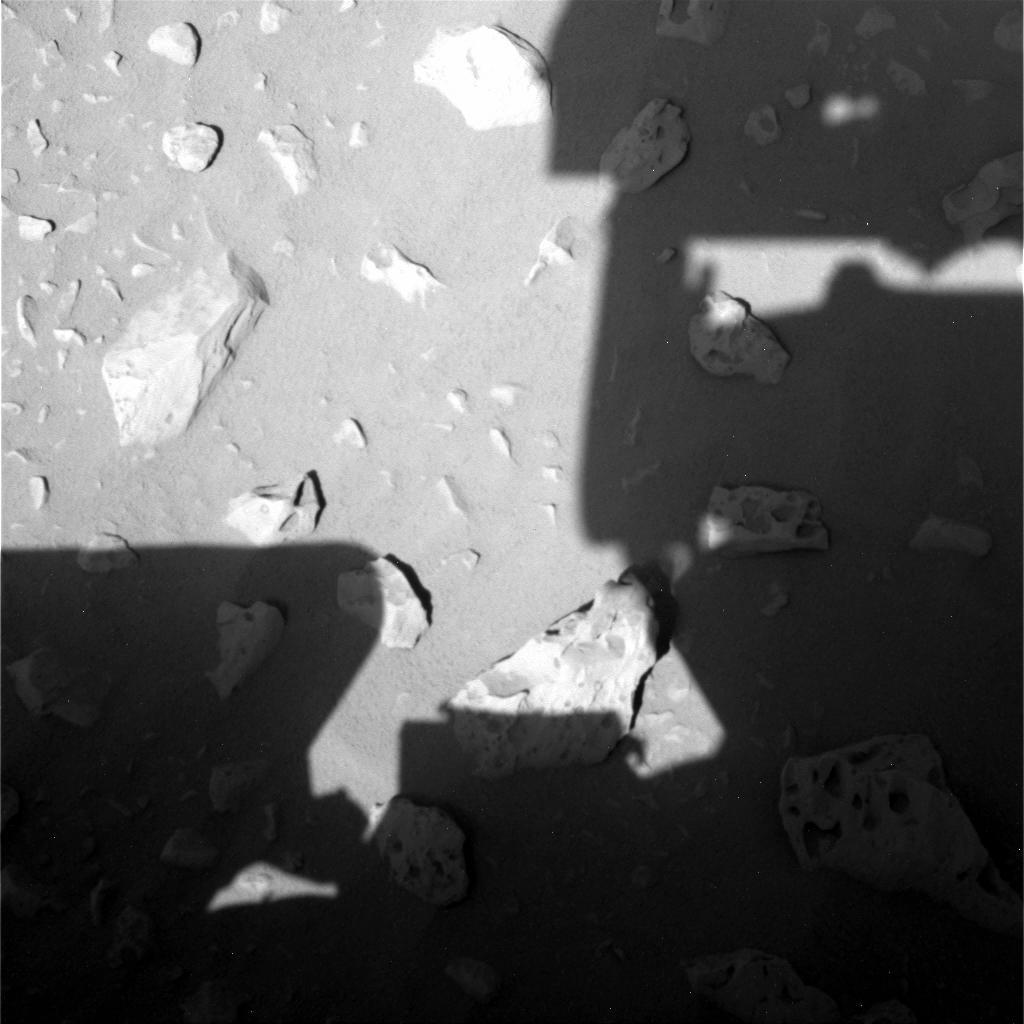
Terrain classes present: Gravel / Sand / Soil, Rock, Shadow